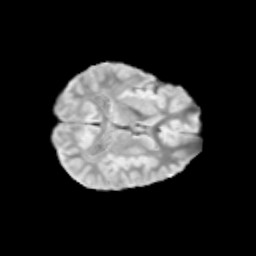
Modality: T2w
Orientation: axial
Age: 11
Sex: male
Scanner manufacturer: siemens
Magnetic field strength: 3 T
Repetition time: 3.8 s
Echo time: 0.07 s